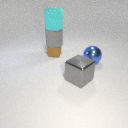
small brown metal cube below large cyan rubber cylinder